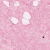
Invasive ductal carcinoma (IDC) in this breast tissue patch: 0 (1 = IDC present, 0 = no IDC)